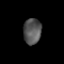
Tissue: lung
Cell type: Epithelial cells
Senescence score: 0.6435
Nuclear area (px): 452
Mean DAPI intensity: 84.296